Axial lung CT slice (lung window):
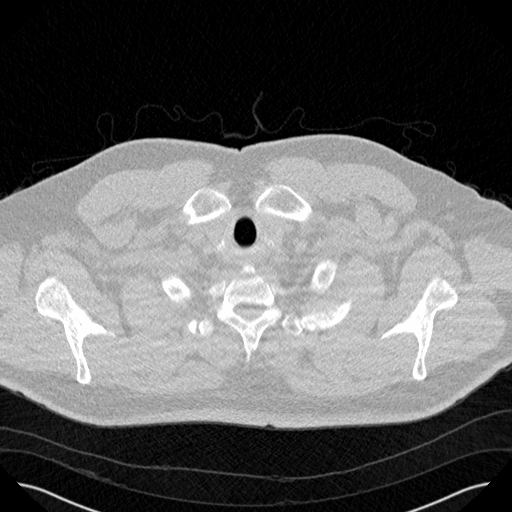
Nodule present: no